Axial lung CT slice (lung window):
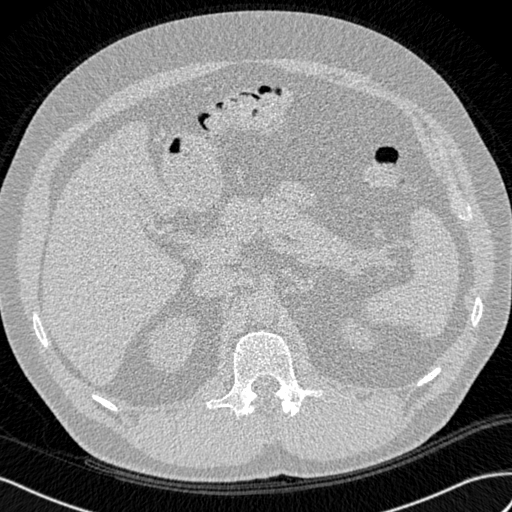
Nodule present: no